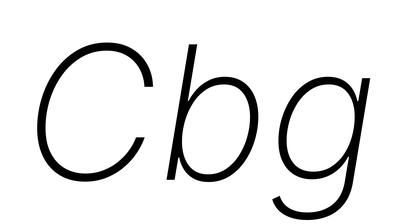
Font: Inter-Italic_ExtraLight_Italic